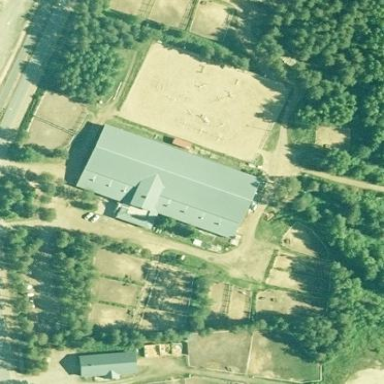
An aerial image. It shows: Farmyard used for horse riding activities.